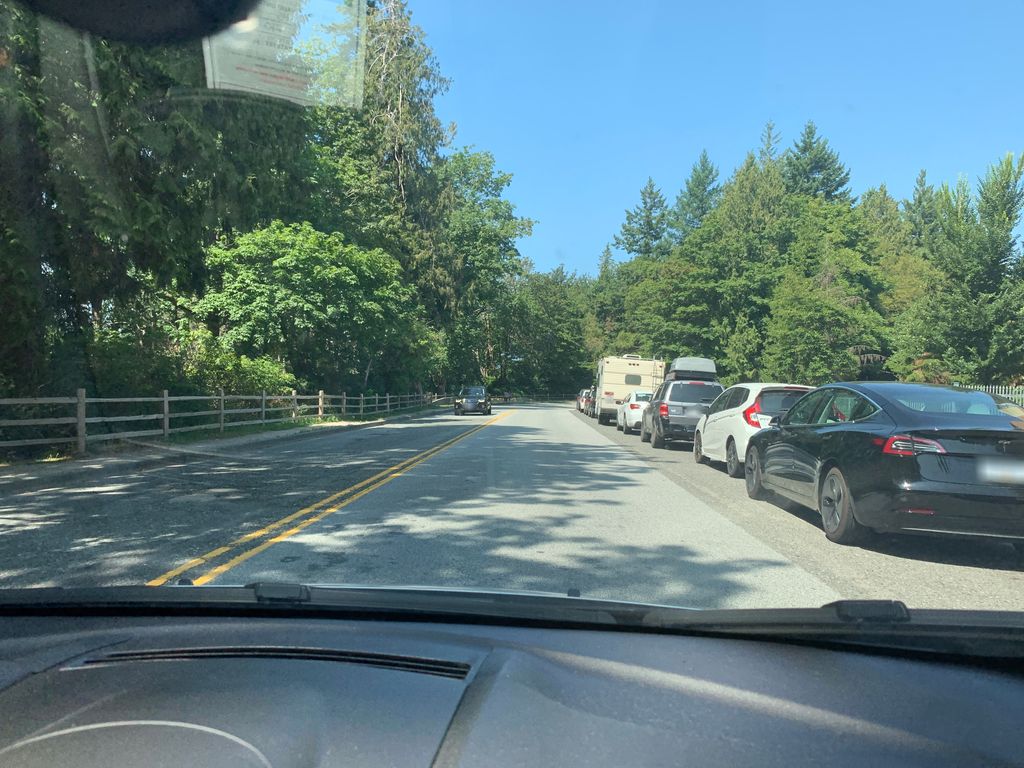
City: vancouver